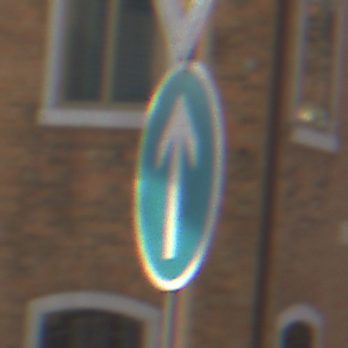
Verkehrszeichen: VorgeschriebeneFahrtrichtungGeradeaus
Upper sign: Vorfahrtsstrasse
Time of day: MorningAfternoon
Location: Outdoor (Urban)
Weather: Clear
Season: NotSpecified
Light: Natural